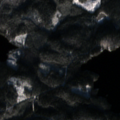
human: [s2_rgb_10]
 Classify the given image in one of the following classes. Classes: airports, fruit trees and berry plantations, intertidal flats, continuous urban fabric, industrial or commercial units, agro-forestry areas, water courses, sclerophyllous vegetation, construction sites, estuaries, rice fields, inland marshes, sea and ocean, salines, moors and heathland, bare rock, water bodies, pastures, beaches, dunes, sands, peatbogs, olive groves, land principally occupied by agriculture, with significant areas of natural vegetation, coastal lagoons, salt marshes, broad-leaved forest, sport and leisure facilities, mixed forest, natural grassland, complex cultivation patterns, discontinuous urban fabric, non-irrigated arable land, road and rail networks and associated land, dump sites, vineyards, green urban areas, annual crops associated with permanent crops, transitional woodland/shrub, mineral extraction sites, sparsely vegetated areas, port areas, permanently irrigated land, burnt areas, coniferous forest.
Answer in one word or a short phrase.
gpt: coniferous forest, mixed forest, water bodies